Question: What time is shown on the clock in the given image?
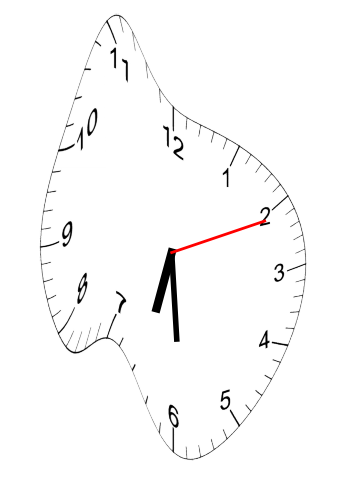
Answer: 06:29:11